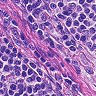
Metastatic tissue present: no